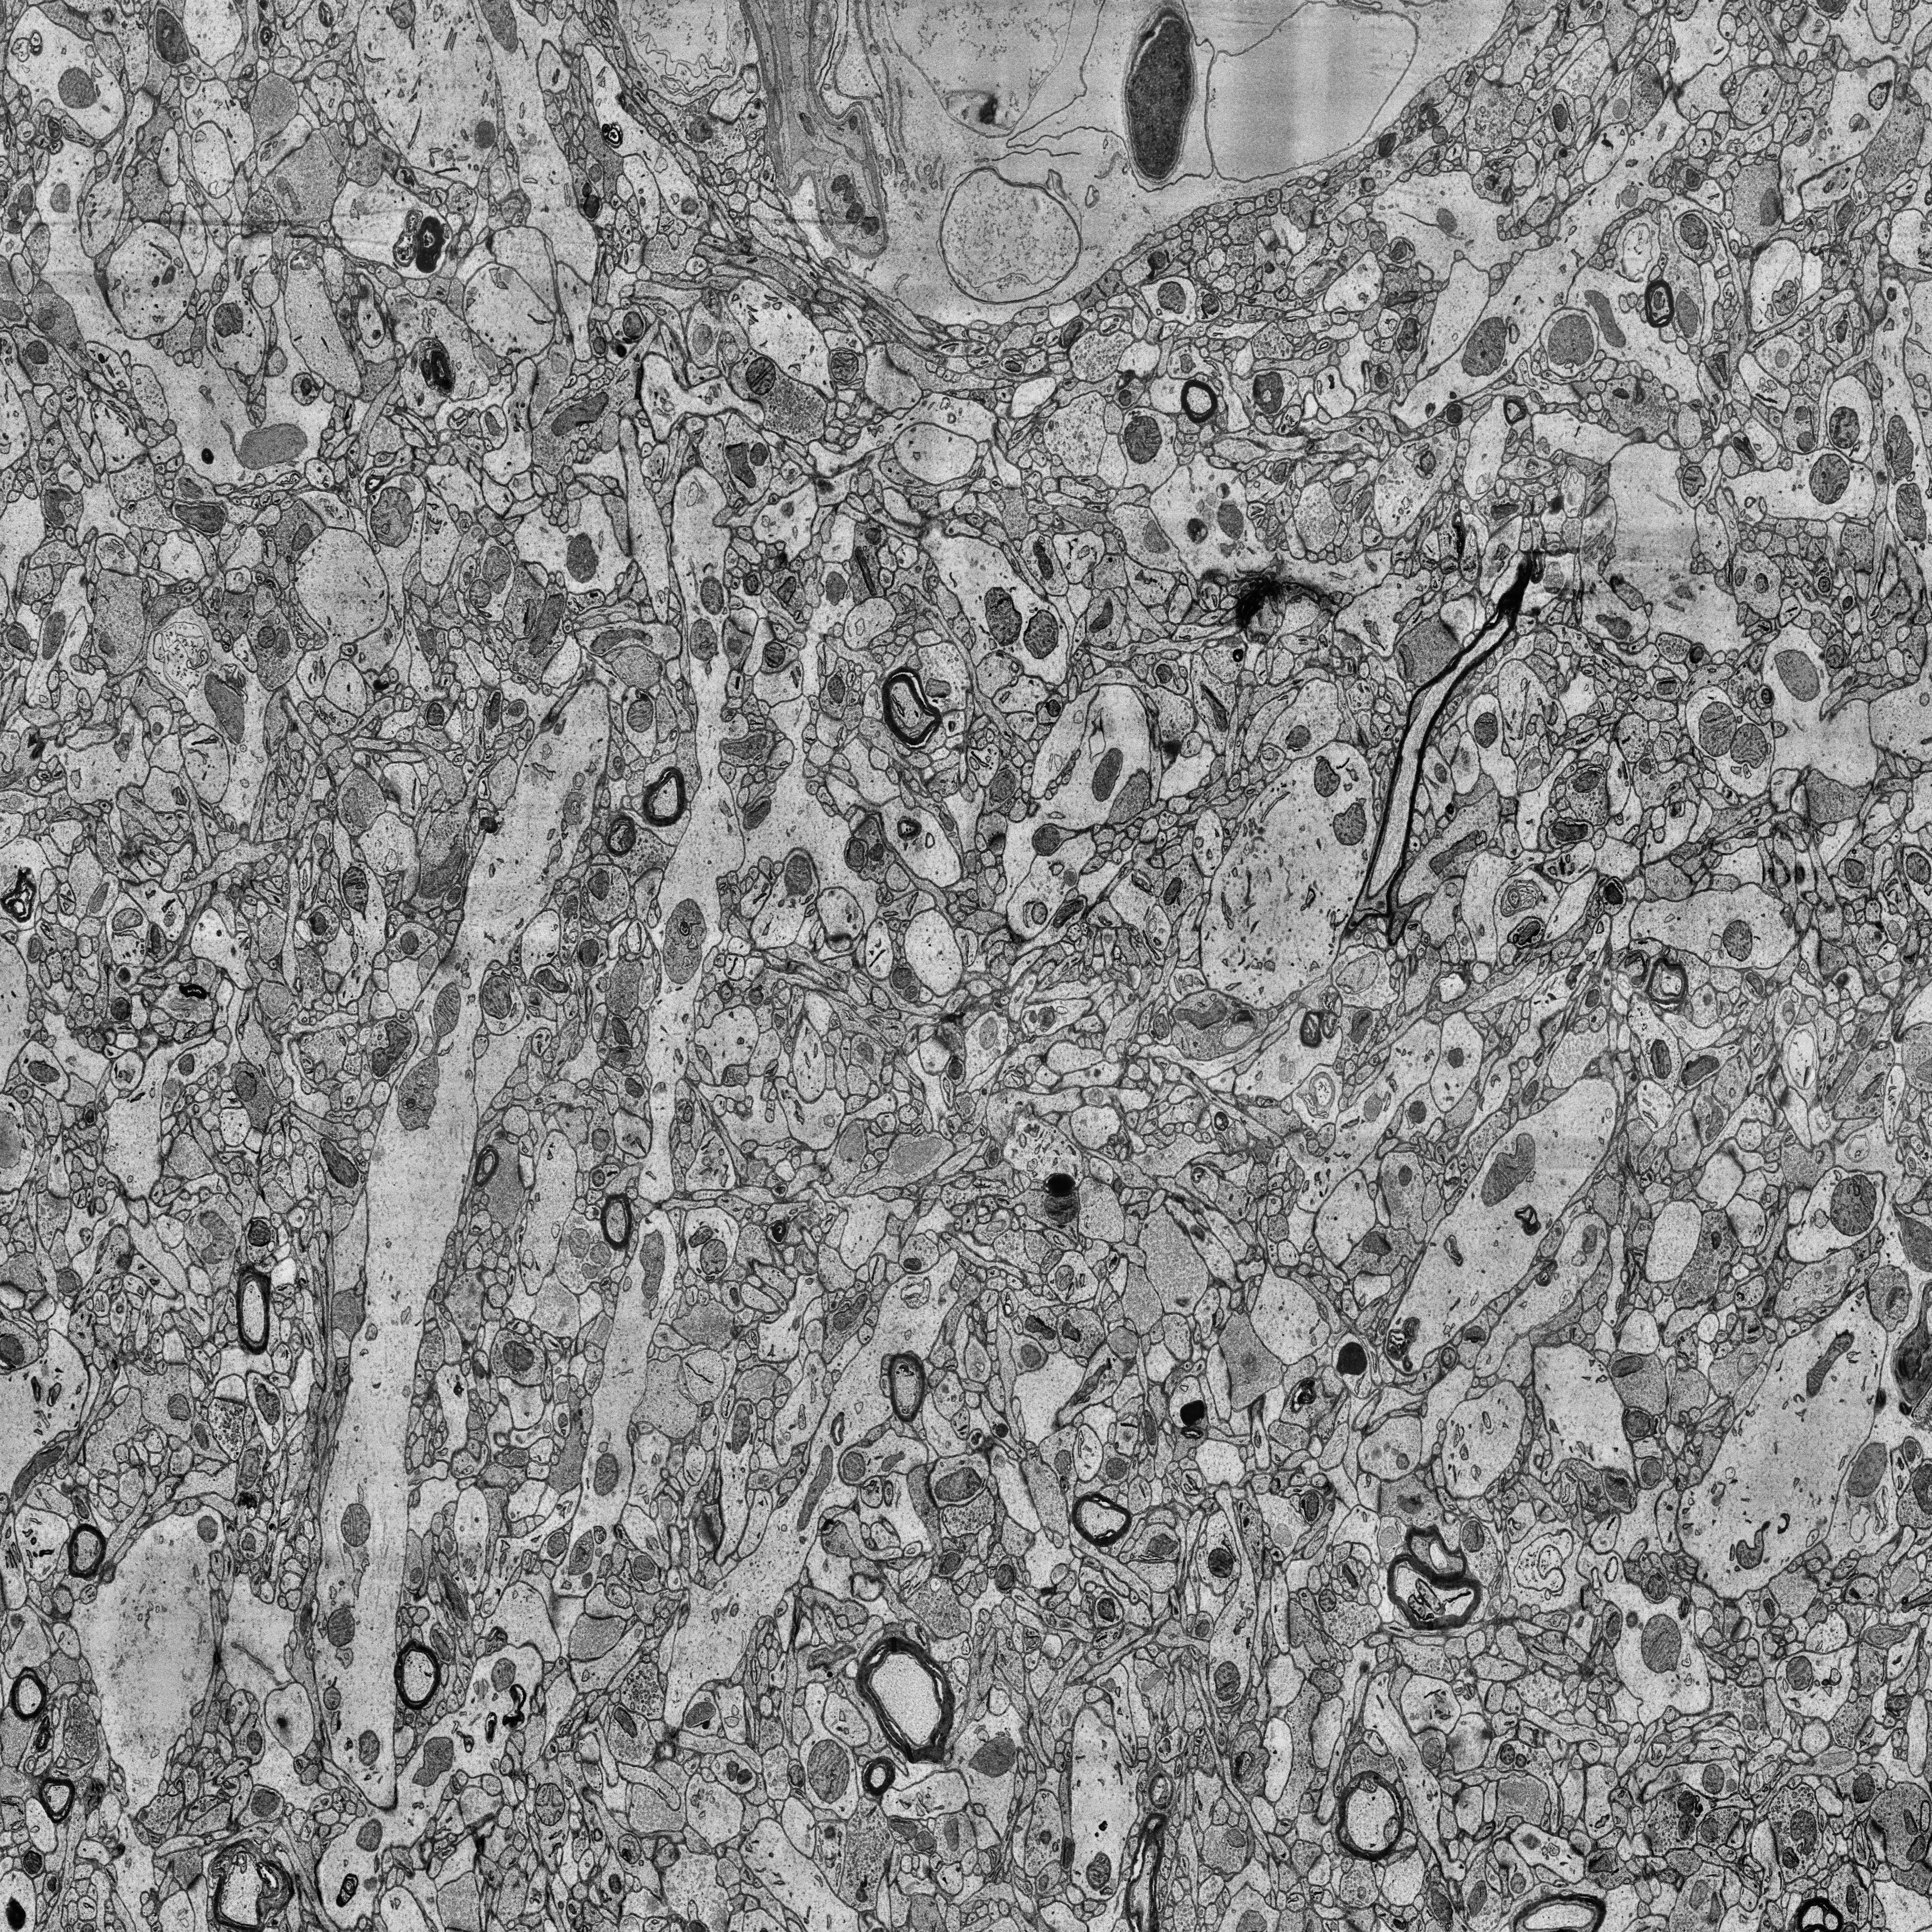
Electron microscopy slice of human cortex tissue
Slice depth (z): 68
Mitochondria instances in slice: 452